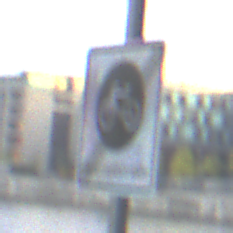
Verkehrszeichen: EndeFahrradstrasse
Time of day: SunriseSunset
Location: Outdoor (Urban)
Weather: PartlyCloudy
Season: NotSpecified
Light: Natural